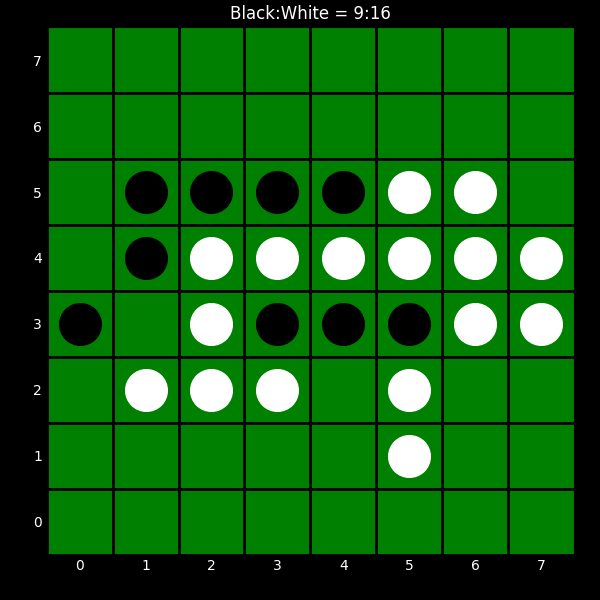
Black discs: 9
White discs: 16